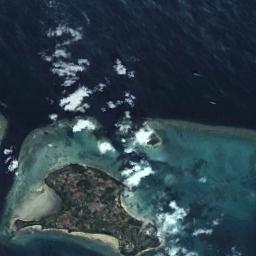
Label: island